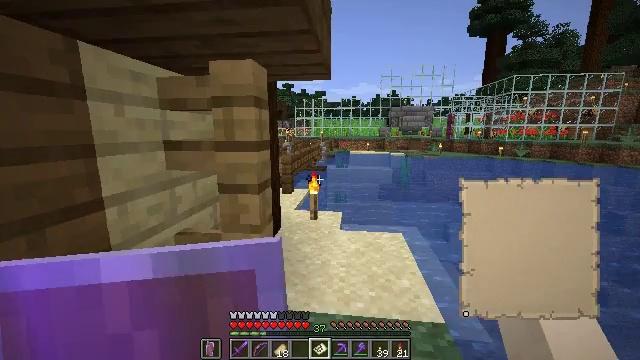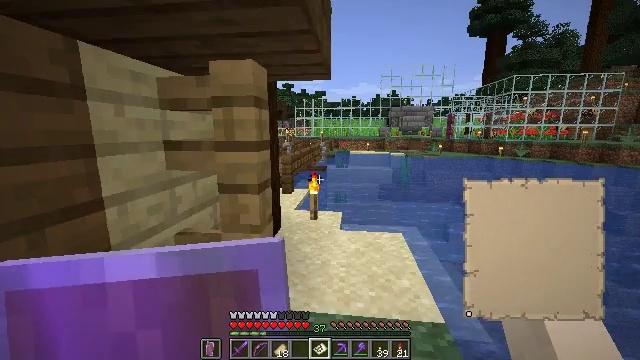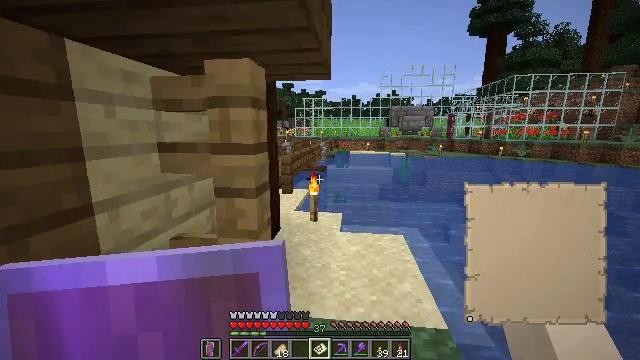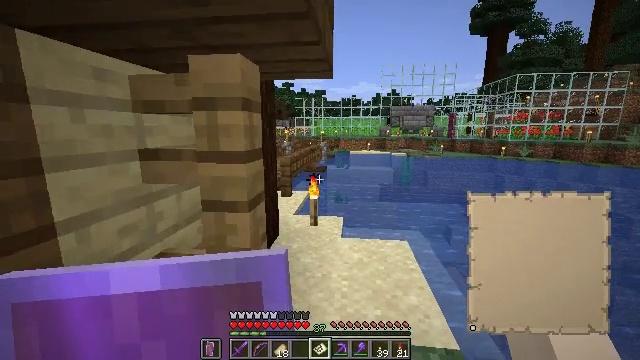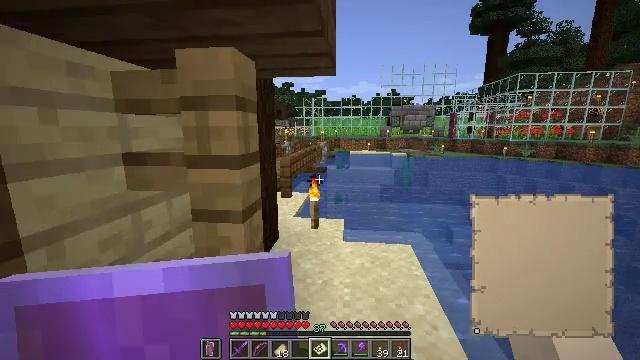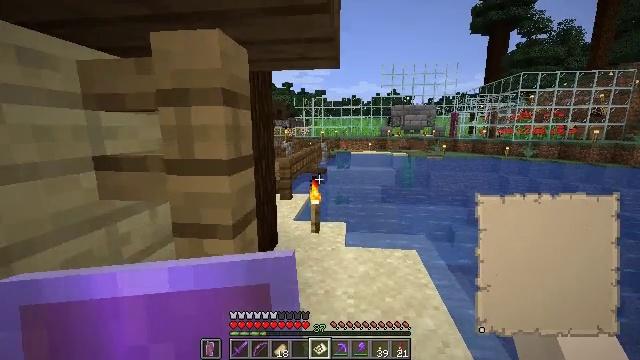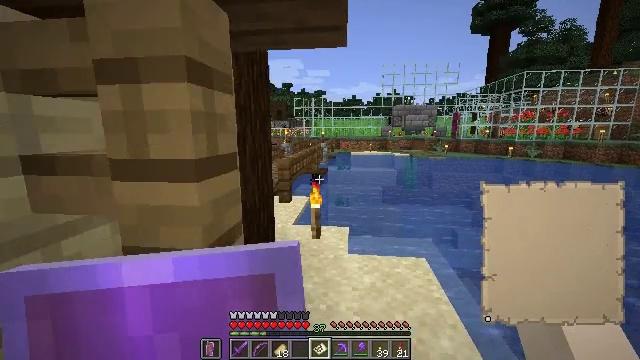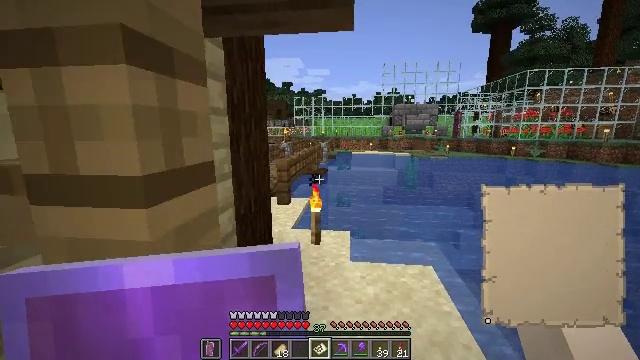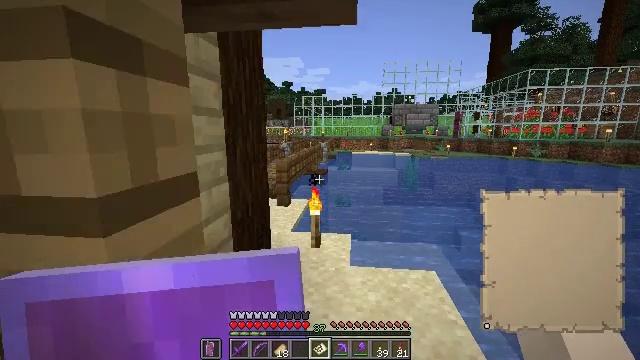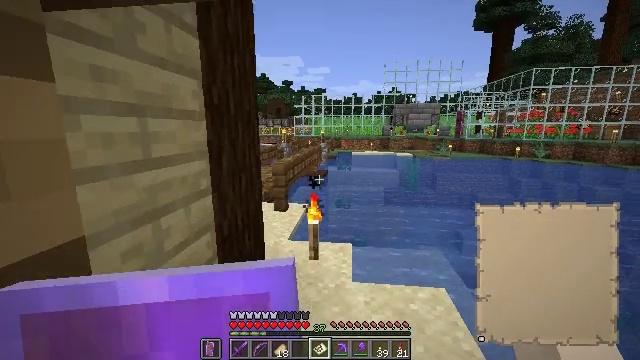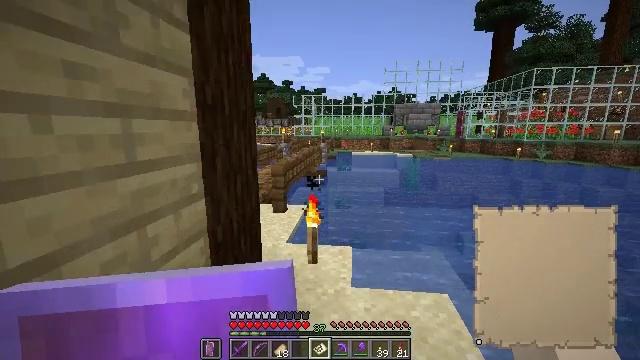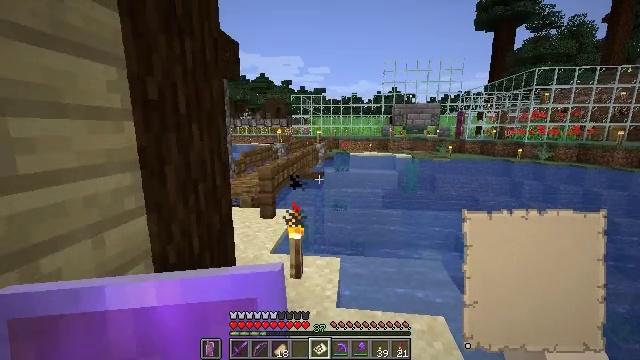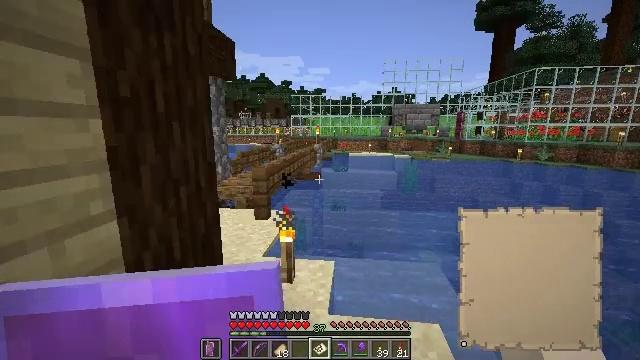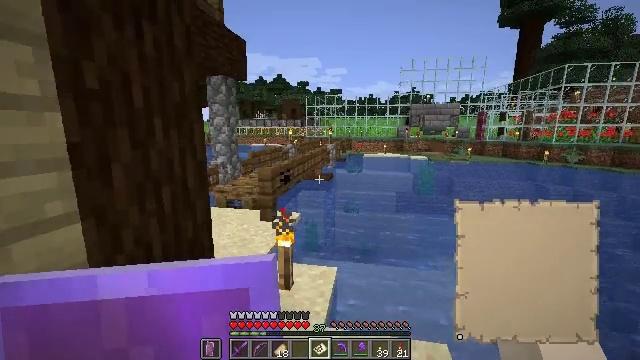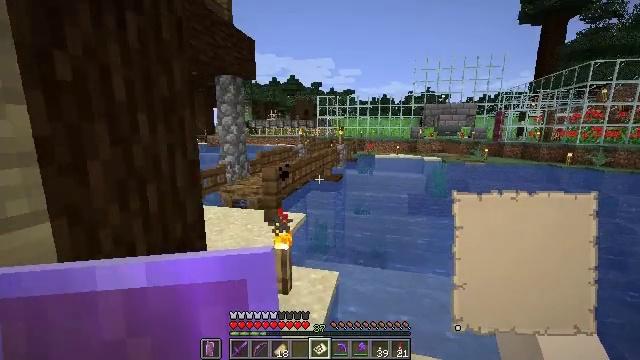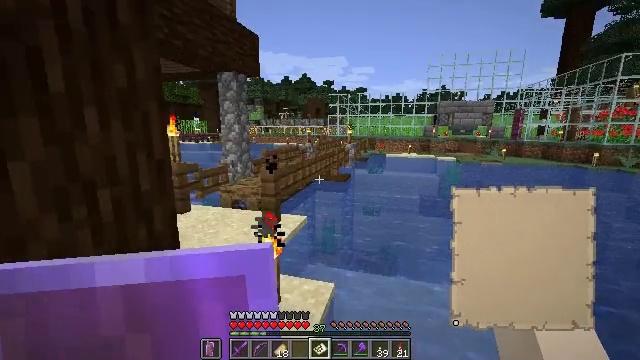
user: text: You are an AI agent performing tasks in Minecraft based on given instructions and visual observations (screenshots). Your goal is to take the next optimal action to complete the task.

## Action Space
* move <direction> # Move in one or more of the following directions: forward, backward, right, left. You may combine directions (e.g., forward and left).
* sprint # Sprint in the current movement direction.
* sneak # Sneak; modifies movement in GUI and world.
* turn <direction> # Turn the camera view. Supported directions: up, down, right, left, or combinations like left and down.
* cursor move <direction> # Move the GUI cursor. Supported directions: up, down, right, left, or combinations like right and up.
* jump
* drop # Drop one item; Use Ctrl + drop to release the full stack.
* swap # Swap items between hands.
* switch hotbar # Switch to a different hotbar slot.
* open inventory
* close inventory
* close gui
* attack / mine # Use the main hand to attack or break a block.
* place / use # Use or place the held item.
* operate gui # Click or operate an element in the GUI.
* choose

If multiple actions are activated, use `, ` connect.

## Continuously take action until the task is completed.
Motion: motion action
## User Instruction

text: Create a filled map at the crafting station.
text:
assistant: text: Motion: no_op
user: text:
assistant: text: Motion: move forward
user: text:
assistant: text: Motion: move forward
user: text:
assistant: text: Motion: move forward
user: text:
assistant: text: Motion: move forward
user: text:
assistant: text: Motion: move forward
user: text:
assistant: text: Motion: move forward
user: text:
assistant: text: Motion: move forward
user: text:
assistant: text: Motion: move forward
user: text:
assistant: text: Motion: move forward and move right
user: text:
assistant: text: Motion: move forward and move right
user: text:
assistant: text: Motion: move forward and move right
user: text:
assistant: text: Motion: move forward and move right, turn left
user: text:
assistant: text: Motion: move forward and move right, turn left
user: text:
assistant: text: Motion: move forward, turn left
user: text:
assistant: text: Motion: move forward, turn left
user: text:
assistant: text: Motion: move forward, turn left
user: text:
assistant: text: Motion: move forward, turn left
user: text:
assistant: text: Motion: move forward, turn left
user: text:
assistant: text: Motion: move forward, turn left
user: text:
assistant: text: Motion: move forward, turn left
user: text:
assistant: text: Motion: move forward, turn left and up
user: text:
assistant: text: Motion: move forward, turn left
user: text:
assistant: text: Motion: move forward
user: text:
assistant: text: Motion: move forward
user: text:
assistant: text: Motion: move forward
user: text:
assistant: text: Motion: move forward
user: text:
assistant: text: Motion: move forward
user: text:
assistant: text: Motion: move forward
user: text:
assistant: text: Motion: move forward